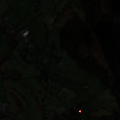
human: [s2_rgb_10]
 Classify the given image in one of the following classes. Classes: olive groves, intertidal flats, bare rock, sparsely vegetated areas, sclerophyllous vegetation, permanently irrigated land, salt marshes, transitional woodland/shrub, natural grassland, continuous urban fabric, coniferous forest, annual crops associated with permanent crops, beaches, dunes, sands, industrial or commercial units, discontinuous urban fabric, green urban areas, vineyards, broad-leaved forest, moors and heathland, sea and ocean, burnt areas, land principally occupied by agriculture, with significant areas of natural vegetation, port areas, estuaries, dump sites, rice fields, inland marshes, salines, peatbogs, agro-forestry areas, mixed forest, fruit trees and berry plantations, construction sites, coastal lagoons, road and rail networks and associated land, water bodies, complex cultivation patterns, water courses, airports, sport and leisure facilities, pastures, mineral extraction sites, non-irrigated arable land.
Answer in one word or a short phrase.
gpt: discontinuous urban fabric, pastures, complex cultivation patterns, coniferous forest, transitional woodland/shrub, intertidal flats